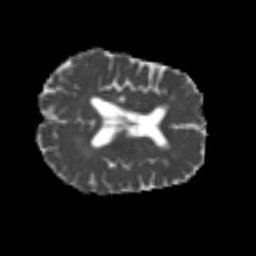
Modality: MD
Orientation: axial
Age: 53
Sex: male
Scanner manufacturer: siemens
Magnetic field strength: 3 T
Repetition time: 4.987 s
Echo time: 0.0792 s